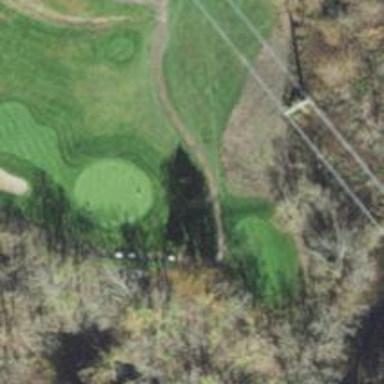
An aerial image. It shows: Path for golf carts.